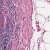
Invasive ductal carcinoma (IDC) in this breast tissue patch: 0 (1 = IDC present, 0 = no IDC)